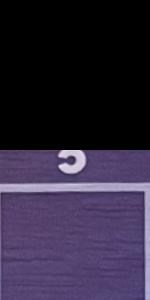
Label: Empty